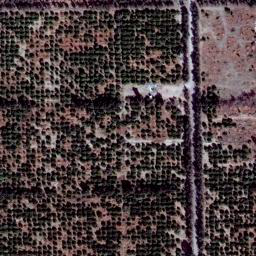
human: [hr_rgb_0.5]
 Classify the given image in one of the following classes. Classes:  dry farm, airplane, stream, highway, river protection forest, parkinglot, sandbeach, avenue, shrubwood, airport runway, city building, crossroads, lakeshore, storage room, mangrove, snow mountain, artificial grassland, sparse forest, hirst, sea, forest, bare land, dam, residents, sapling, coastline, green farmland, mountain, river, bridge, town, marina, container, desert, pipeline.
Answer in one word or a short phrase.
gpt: dry farm